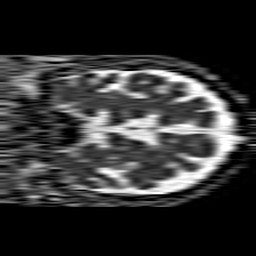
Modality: ADC
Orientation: coronal
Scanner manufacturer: philips
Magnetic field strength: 1.5 T
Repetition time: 4.6 s
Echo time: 0.08631 s